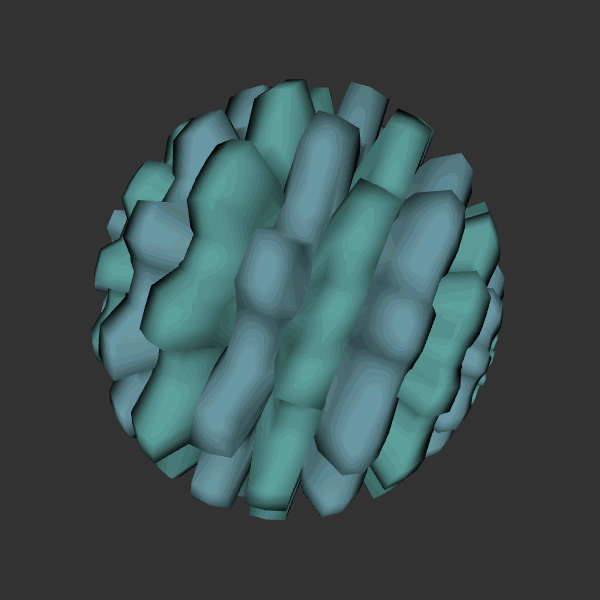
Background: dark